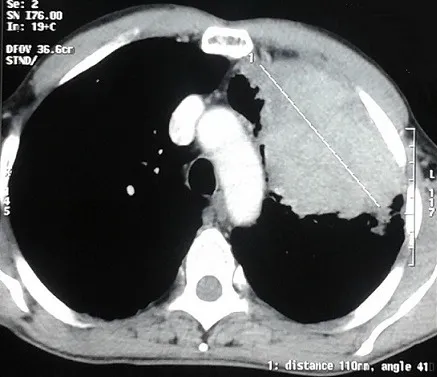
CT scan of the chest showing a tumor mass in the left upper lobe which measures 90 x 76mm.
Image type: radiology (ct)